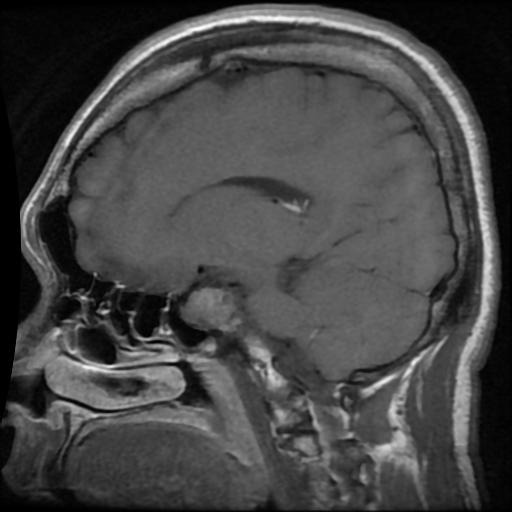
Label: pituitary